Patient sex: M
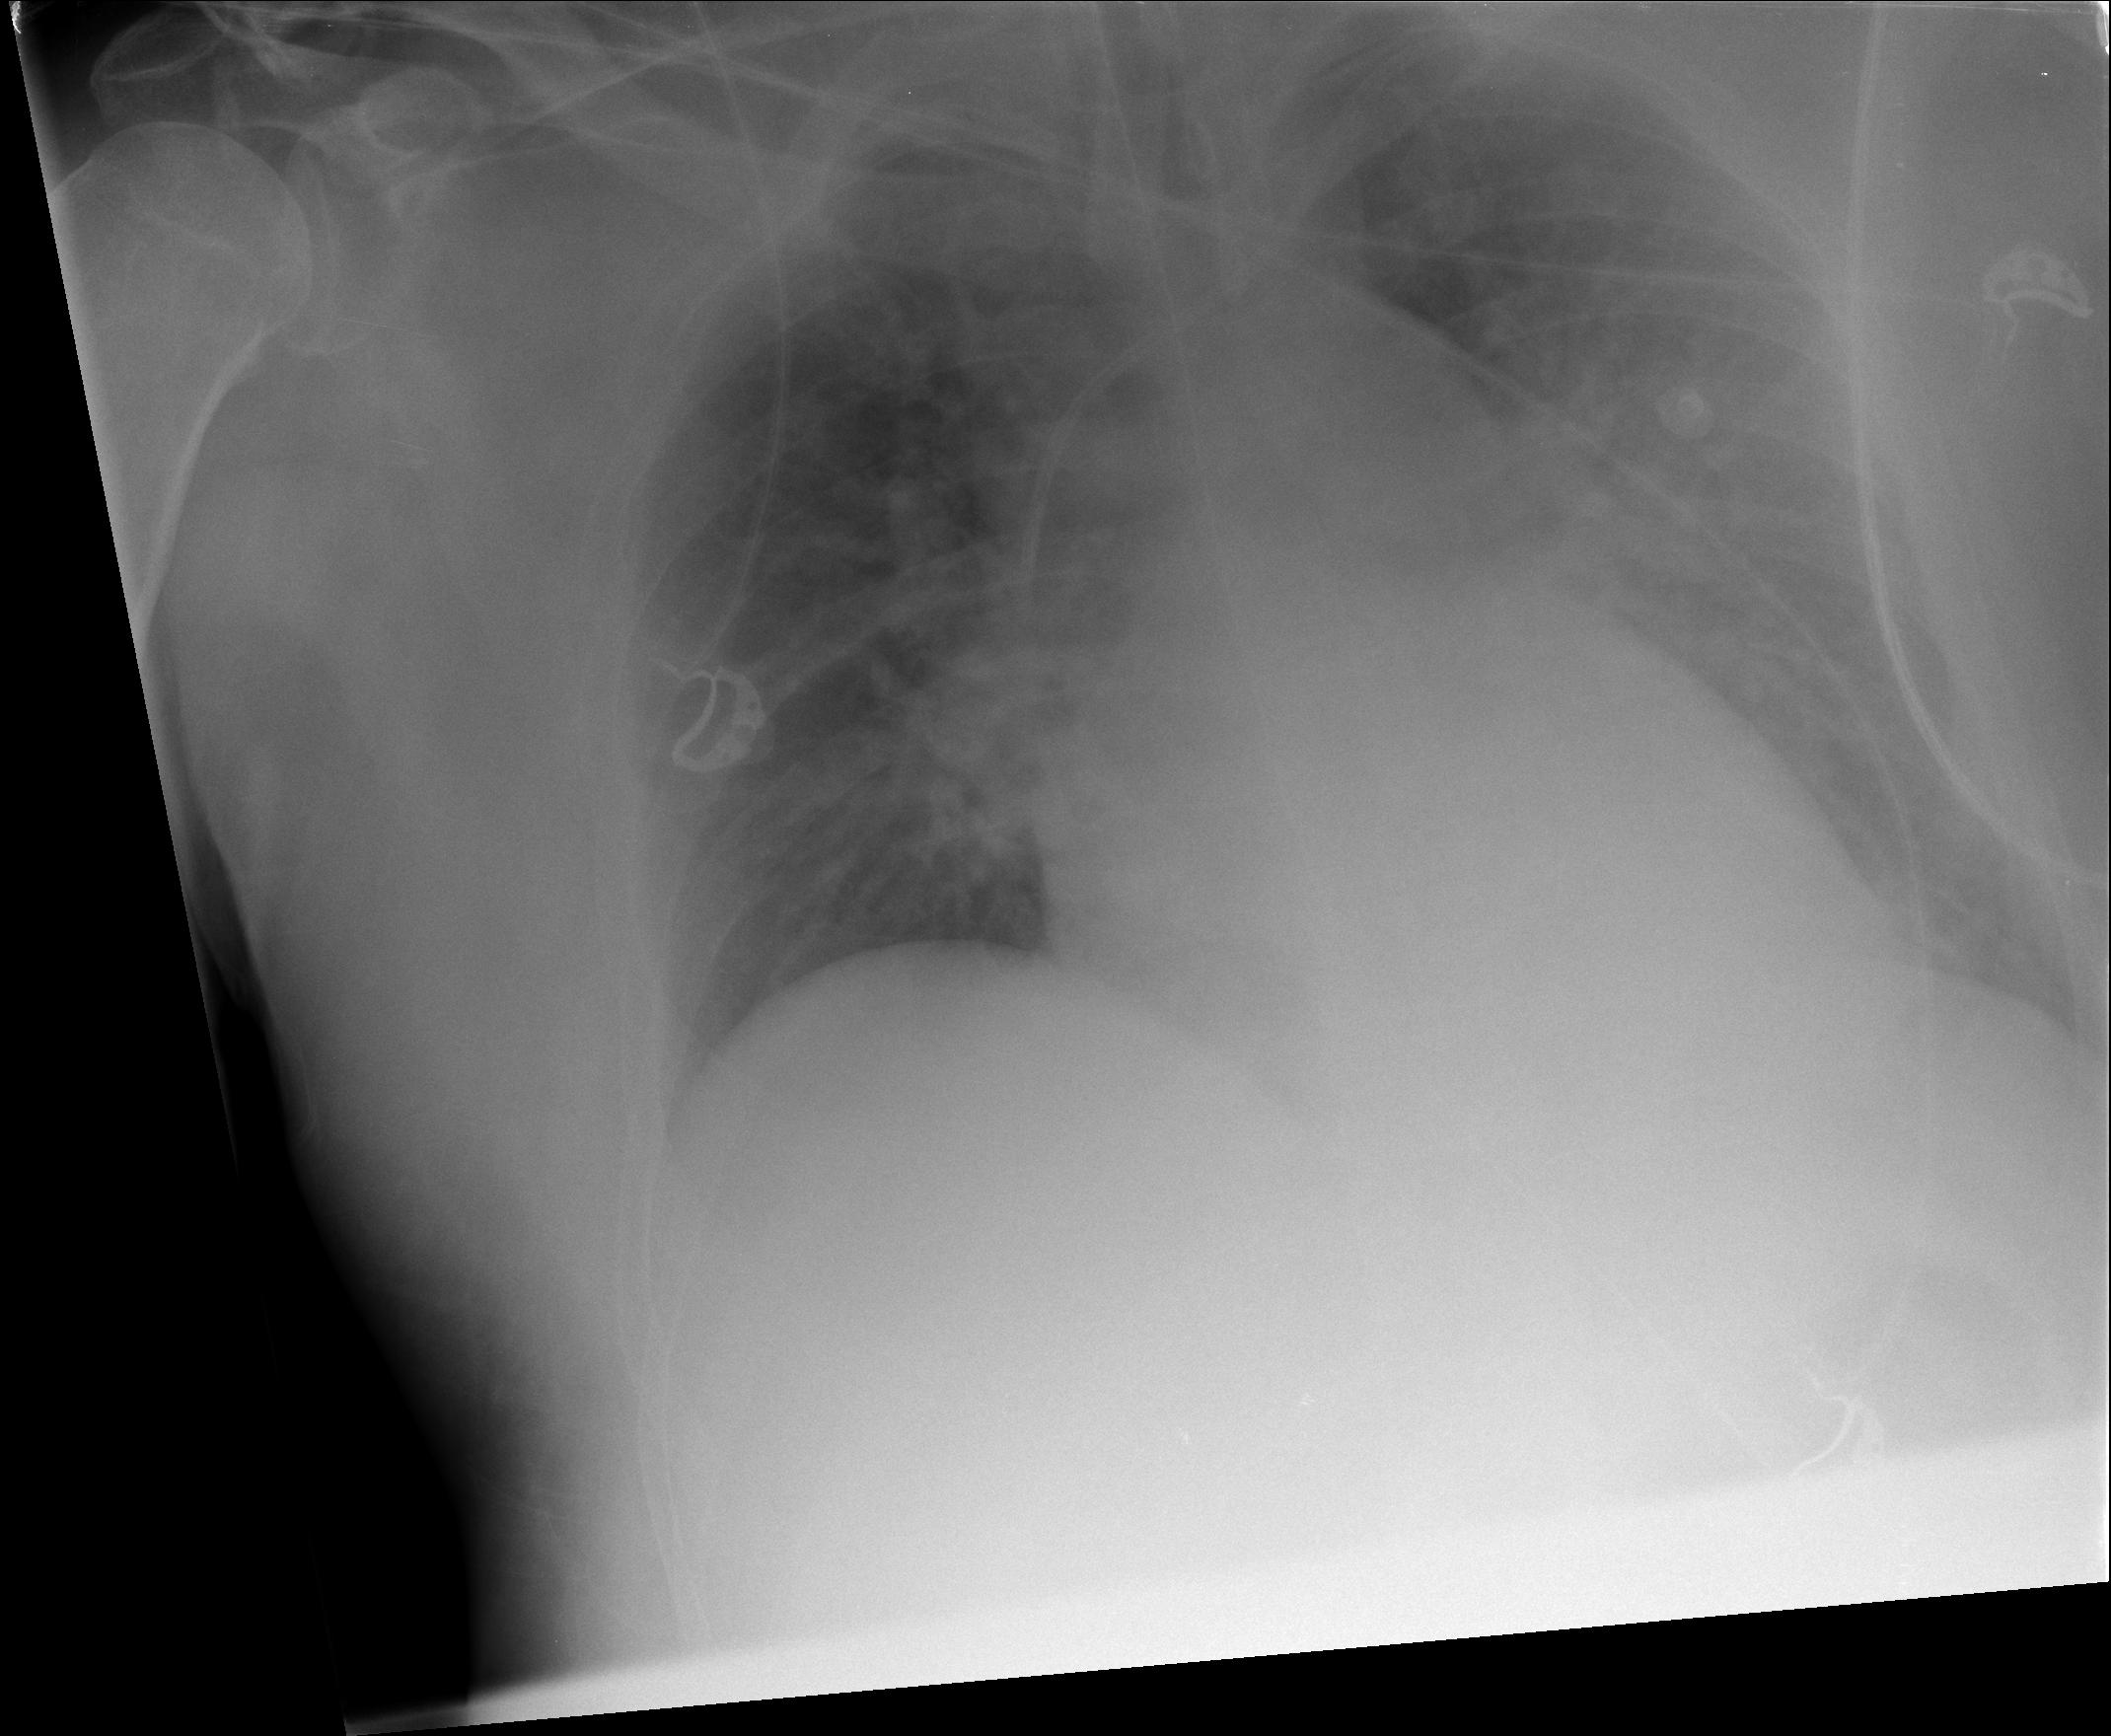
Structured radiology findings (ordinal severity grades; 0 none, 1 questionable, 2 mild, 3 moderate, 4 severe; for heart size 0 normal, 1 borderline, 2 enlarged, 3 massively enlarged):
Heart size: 1
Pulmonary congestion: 0
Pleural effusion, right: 0
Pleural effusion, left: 1
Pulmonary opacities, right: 0
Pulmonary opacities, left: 2
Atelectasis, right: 0
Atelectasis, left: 2